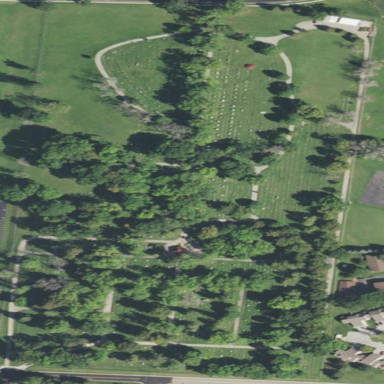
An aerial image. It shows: Cemetery.